Question: The problem is not big but logic comes hard sometime so the same is there. I have to save the customer data into a sql tables. the customer record looks like this in a excel shet. The contract duration lies 6 month or 12 month. every customer pay in installments after a month. every month have two records installment amount and commision amount. the excel sheet has record data like this
'''
SR,
CustomerID,
Customername,
CompanyName,
relationType,
ContractStartDate,
ContractDuration,
TotalInstallment,
Comission,
paymentMode,
JanuaryInstallment,
JanuaryCommision,
...
DecemberMonthInstallment,
DecemberMonthCommision
'''
for this i have define these tables in sql:

Are these tables are in correct manner? And i'm confused about the month name record do i put it in the installment table with every installment like ('firstInstallmentMonth','firstinstallment','firstinstallmentCommision')
I'm confused, guide me seniors?
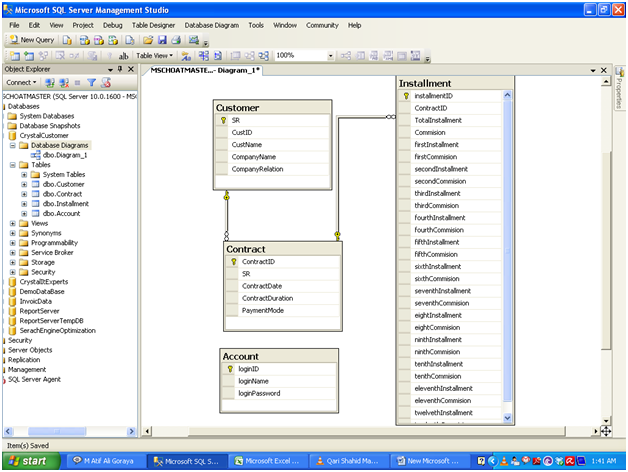
Answer: I think you want to normalise the Installment table to something like
'''
Table INSTALMENT
contract_id -- FK to contract table
date -- used to specify month and date
instalment -- the instalment amount
commission -- the commission amount
primary key (contract_id, date)
'''
The you can go through your excel sheet and create an entry for each installment (note, this is pseudocode):
'''
insert into INSTALMENT
(contract_id, to_date('01-01-year', 'DD-MM-YYYY'), JanuaryInstalment, JanuaryCommission)
insert into INSTALMENT
(contract_id, to_date('01-02-year', 'DD-MM-YYYY'), FebruaryInstalment, FebruaryCommission)
insert into INSTALMENT
(contract_id, to_date('01-03-year', 'DD-MM-YYYY'), MarchInstalment, MarchCommission)
'''
etc.
EDIT2: added the pseudo 'to_date' date format to avoid confusion.